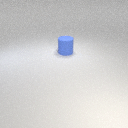
large blue rubber cylinder